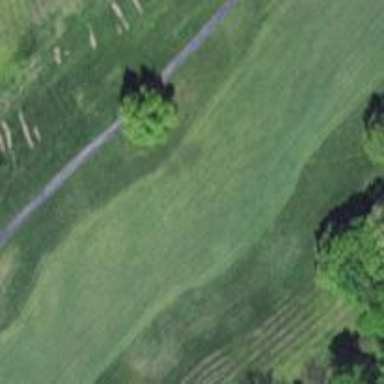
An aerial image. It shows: Golf hole.